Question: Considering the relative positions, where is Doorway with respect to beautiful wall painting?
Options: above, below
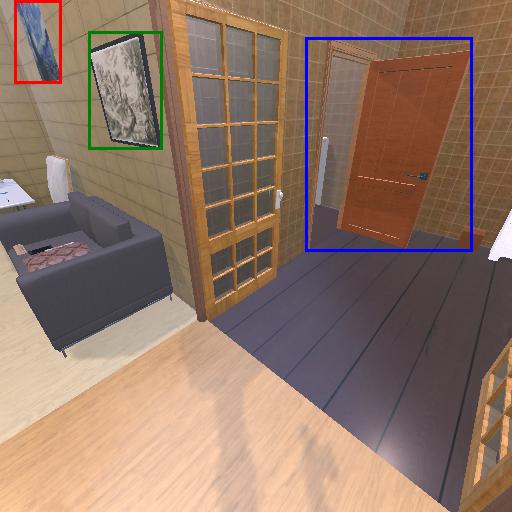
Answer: above